Field crop: maize
Growth stage: 2
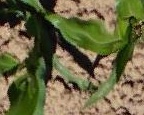
Species: maize